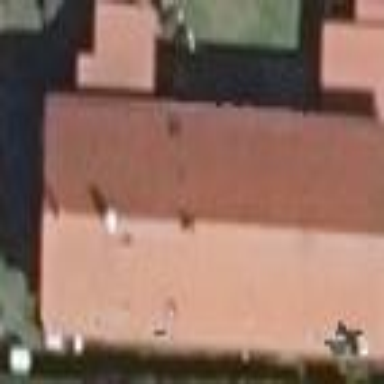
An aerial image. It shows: House with flat red roof.